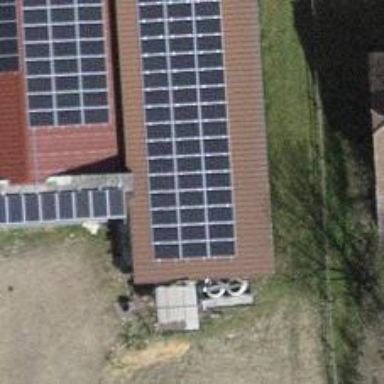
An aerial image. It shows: Solar power generator with photovoltaic panels.